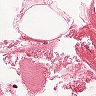
Metastatic tissue present: no